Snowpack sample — Loveland Pass, Silver Plume, Colorado, USA (2/11/26, 12:00 PM MST)
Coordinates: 39.663, -105.886
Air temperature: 35 °F
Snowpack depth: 82 cm
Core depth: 20 cm
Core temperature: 17.6 °F
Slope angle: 13°, slope face: 12°
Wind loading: high
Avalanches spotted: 1
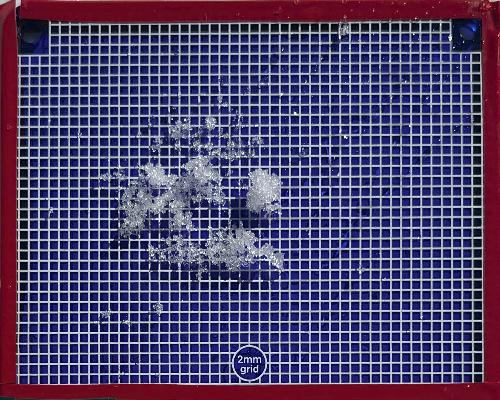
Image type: profile
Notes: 1 small avalanche spotted on the north side of the bowl, lots of wind loading